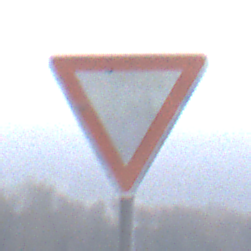
Verkehrszeichen: VorfahrtGewaehren
Umgebung: Outdoor, Suburban
Tageszeit: MorningAfternoon
Wetter: Overcast
Licht: Natural
Jahreszeit: NotSpecified
Kontrast: LowContrast